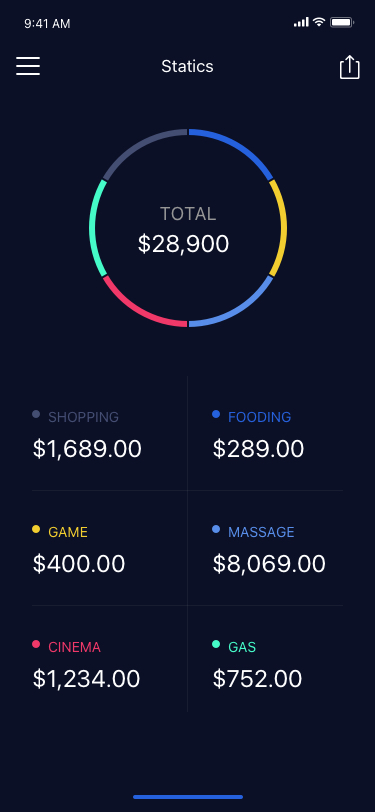
Text in this UI design:
Home Page
Message
9
Settings
Portfolios
Profile
Log Out